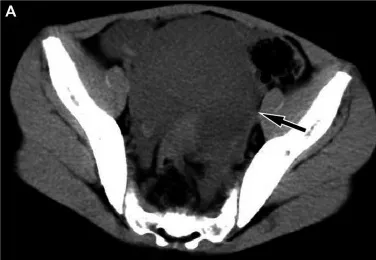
Abdominal CT revealed a regular low-density mass. Arrow) in the pelvic cavity, about 9.3 cm x 9.0 cm x 6.7 cm in size.
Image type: radiology (ct)